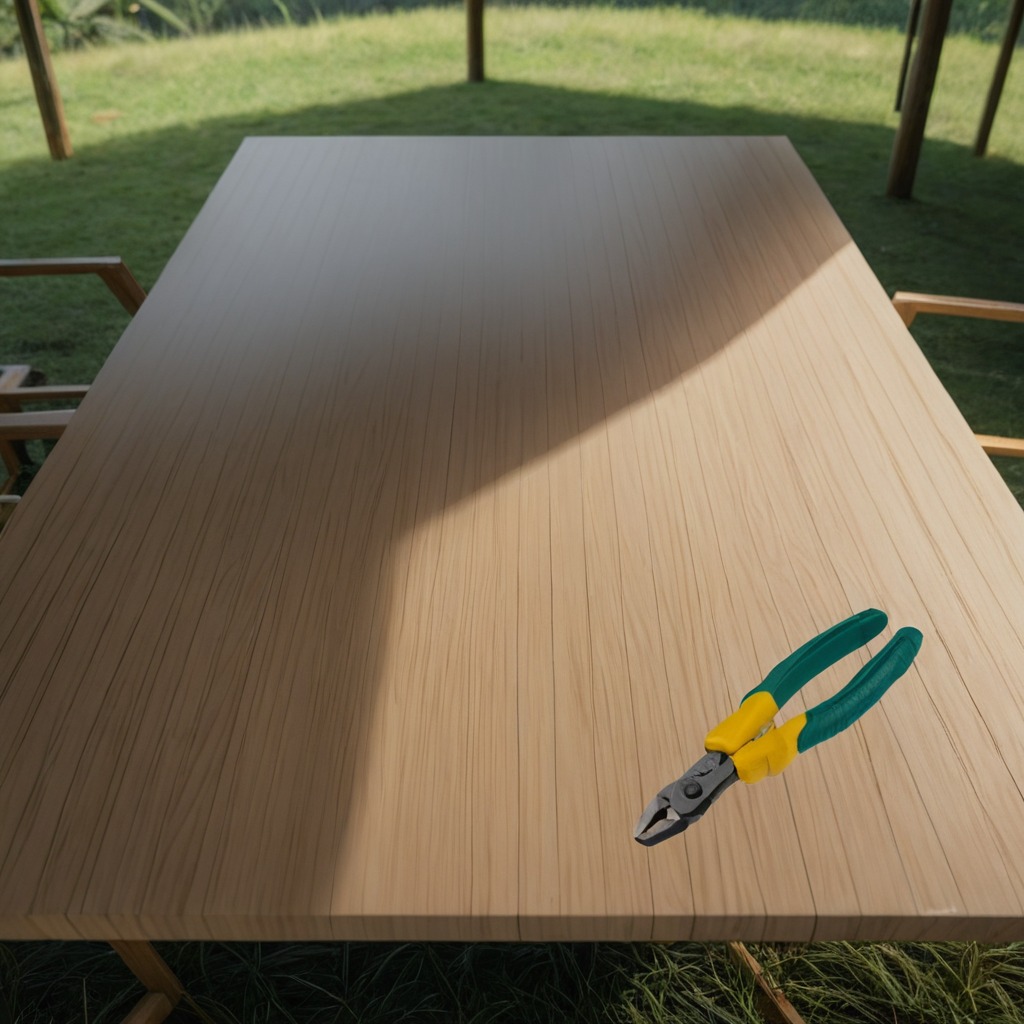
A plier is lying on a wooden table inside a jungle field workshop tent humid ambient light worn but